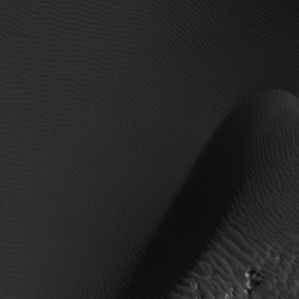
Label: non_frost